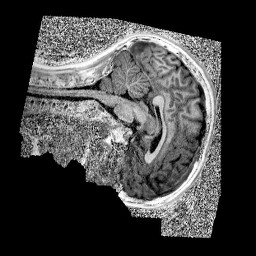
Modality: UNIT1
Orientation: sagittal
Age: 13
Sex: male
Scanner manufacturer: siemens
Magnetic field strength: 3 T
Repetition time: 4 s
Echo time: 0.00299 s